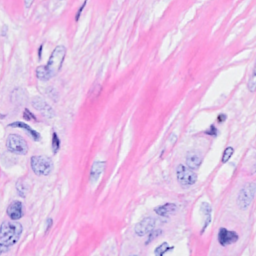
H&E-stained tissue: Breast